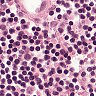
Metastatic tissue present: no